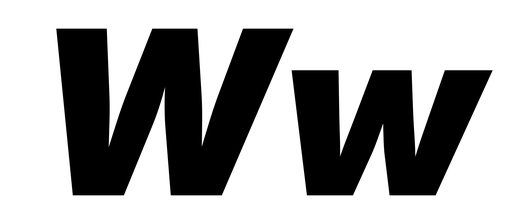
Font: Inter-Italic_Black_Italic